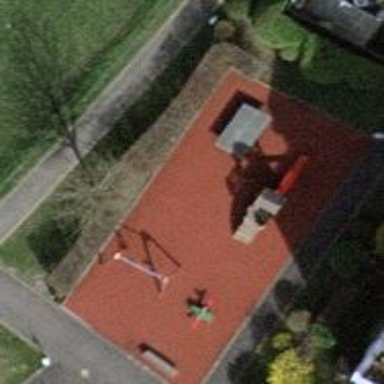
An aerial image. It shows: Playground area for leisure activities on the land.